Question: I am not able to validate my IPhone App
It is giving erroe as shown below

what could be the problem?
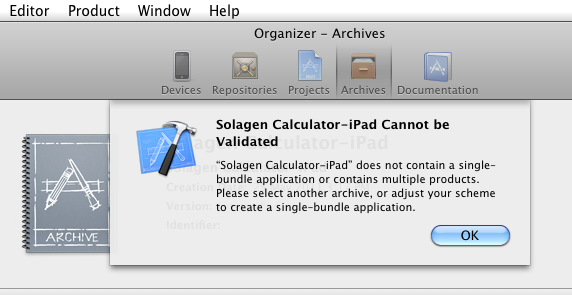
Answer: I could solve it by
<URL>